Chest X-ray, PA view. Patient: 43 years old, sex M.
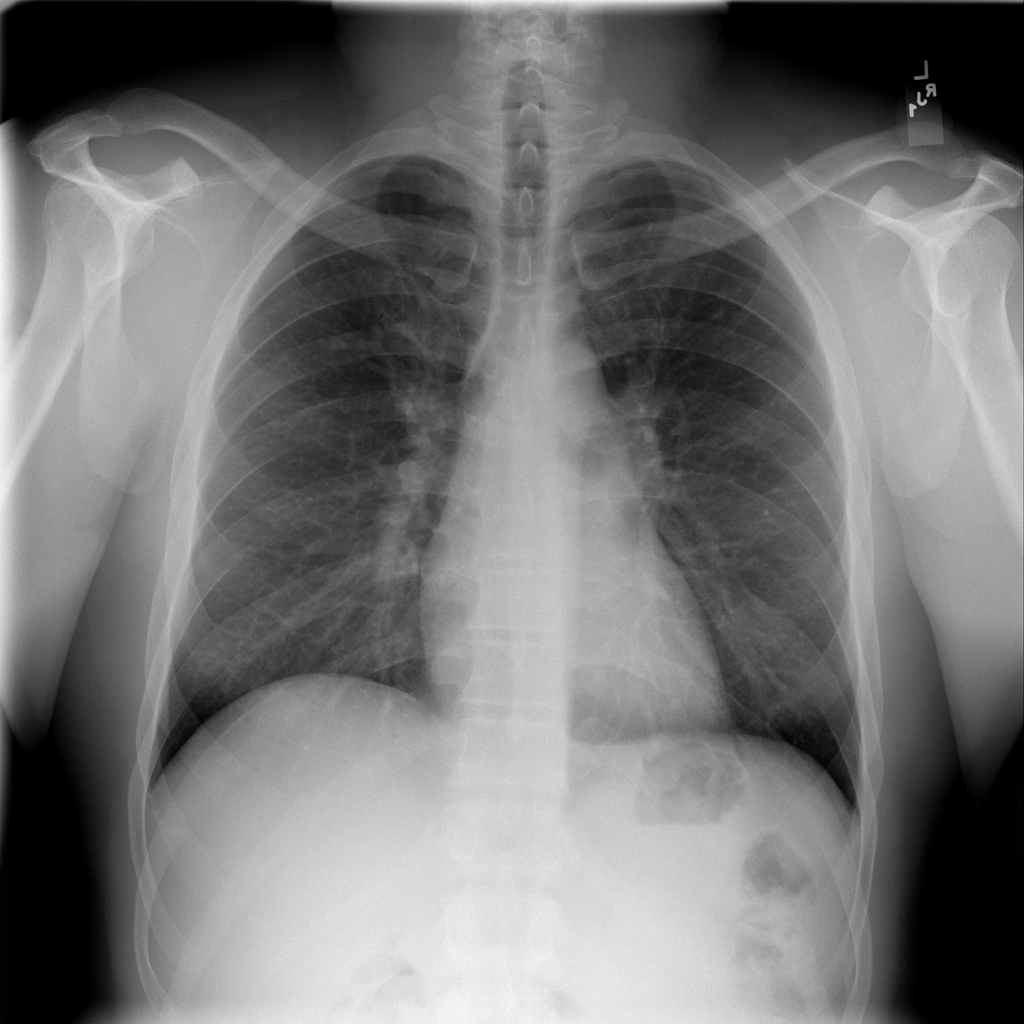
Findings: No Finding